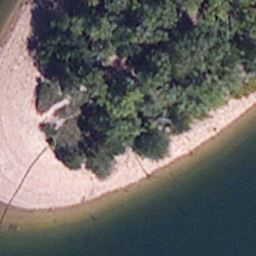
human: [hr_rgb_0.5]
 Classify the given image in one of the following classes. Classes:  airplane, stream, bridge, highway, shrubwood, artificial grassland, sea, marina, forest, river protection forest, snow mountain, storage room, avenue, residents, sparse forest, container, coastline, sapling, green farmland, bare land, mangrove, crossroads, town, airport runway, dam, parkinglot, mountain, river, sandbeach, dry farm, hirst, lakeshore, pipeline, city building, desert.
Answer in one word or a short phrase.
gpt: lakeshore